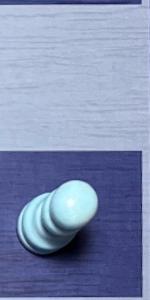
Label: Pawn_White